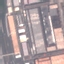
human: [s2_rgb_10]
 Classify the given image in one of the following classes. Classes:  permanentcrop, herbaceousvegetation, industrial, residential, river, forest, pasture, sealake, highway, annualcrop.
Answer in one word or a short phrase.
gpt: Industrial